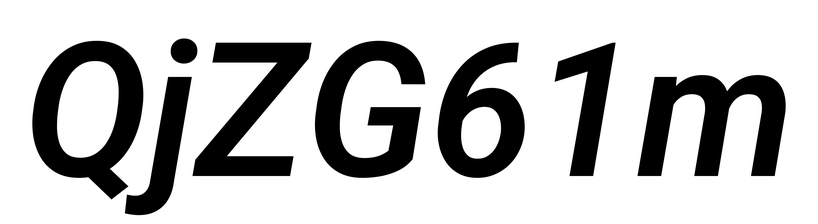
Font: Roboto-Italic_SemiBold_Italic